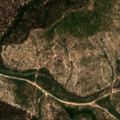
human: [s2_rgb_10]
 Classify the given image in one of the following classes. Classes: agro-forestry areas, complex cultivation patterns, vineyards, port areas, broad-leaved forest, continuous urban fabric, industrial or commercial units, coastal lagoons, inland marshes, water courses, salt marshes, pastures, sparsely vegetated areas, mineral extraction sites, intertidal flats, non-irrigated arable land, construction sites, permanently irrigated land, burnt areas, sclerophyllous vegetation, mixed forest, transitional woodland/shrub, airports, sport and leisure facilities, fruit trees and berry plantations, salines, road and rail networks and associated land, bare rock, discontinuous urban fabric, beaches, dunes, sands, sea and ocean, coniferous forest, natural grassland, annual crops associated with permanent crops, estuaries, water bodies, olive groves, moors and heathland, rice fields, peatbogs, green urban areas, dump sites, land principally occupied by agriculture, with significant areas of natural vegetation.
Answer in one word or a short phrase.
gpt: land principally occupied by agriculture, with significant areas of natural vegetation, broad-leaved forest, coniferous forest, mixed forest, natural grassland